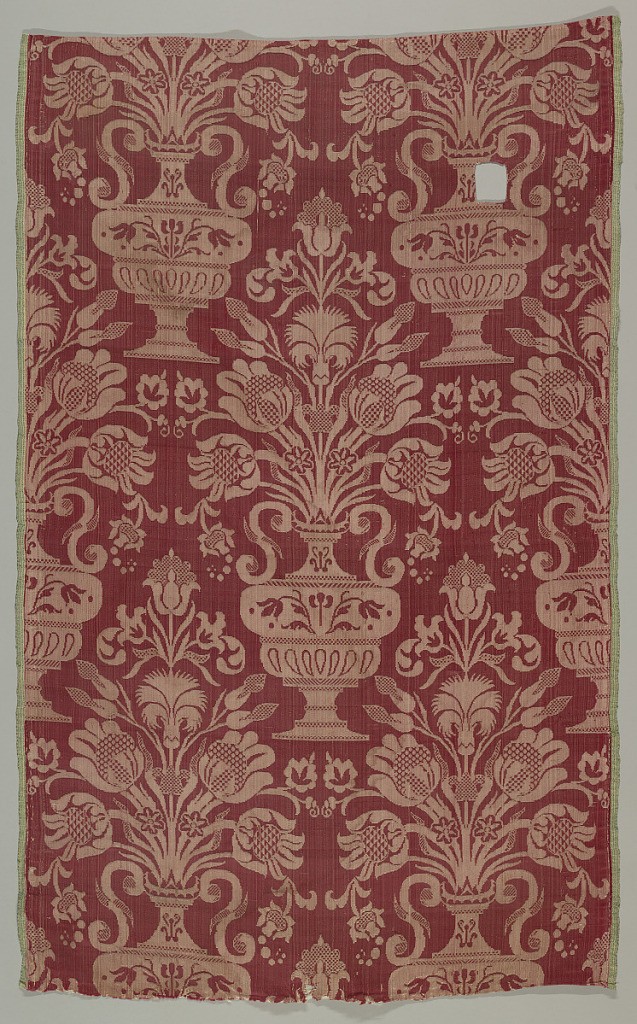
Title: Textile
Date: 17th century
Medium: silk Technique: 4&1 satin damask
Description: An offset repetition of an eared vase holding flowers in red and white. Both selvages present.